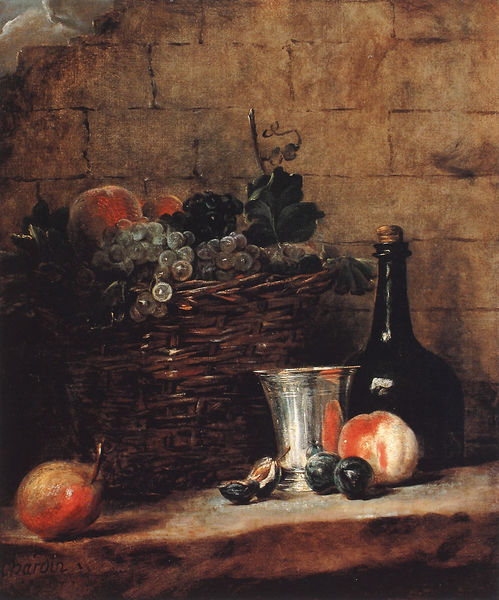
Titel: Korb mit weißen und roten Trauben, ein Silberbecher und eine Flasche, Pfirsiche, Pflaumen und eine Birne
Künstler: Jean-Baptiste Siméon Chardin
Institution: Paris, Musée du Louvre
Schlagwörter: blätter, dunkel, gemälde, schatten, braun, tisch, obst, rot, wolke, flasche, trinken, wand, silber, öl, gemüse, stilleben, trauben, apfel, mauer, ziegel, essen, wein, realistisch, korb, birne, becher, chardin, weintrauben, pfirsich, korken, weinflasche, weinblatt, pflaumen, zwetschgen, weinkorb